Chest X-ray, AP view. Patient: 69 years old, sex M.
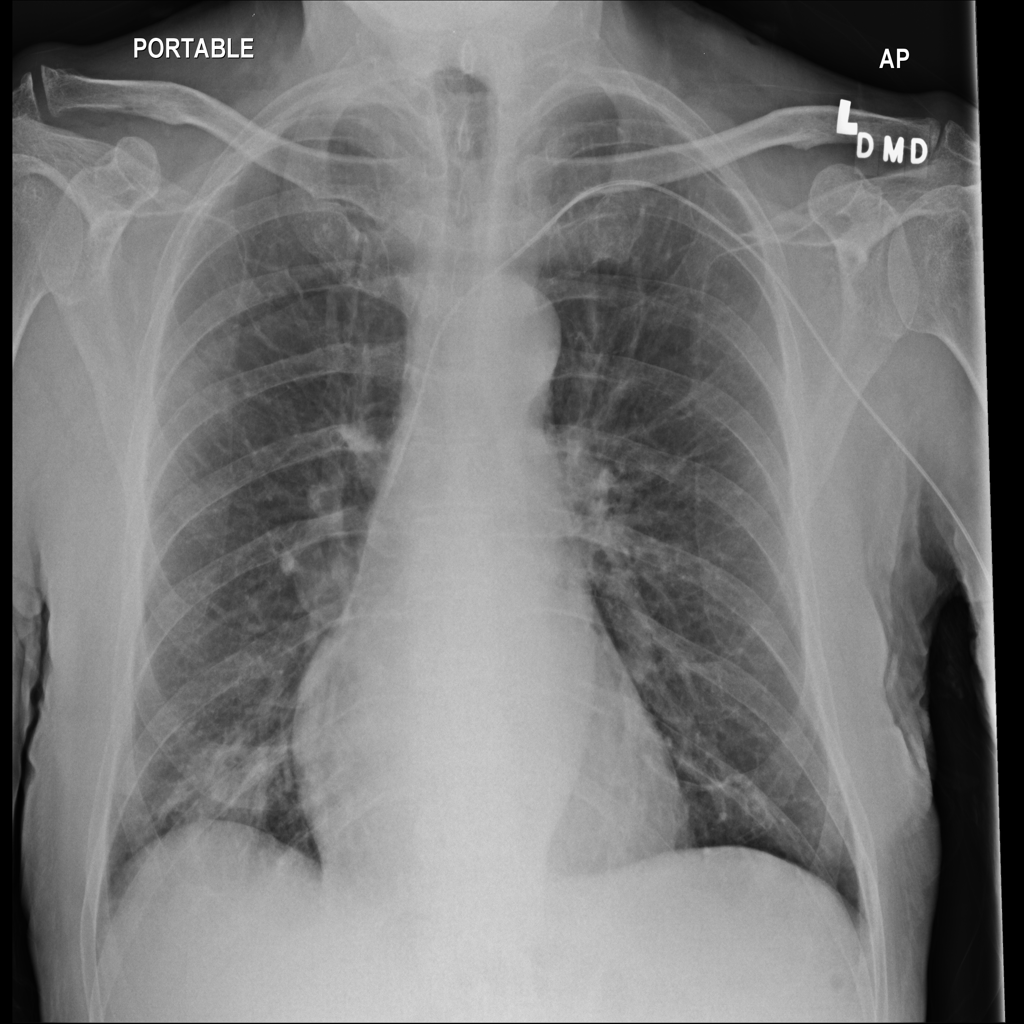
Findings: Infiltration